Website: crate-barrel
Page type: account-dashboard
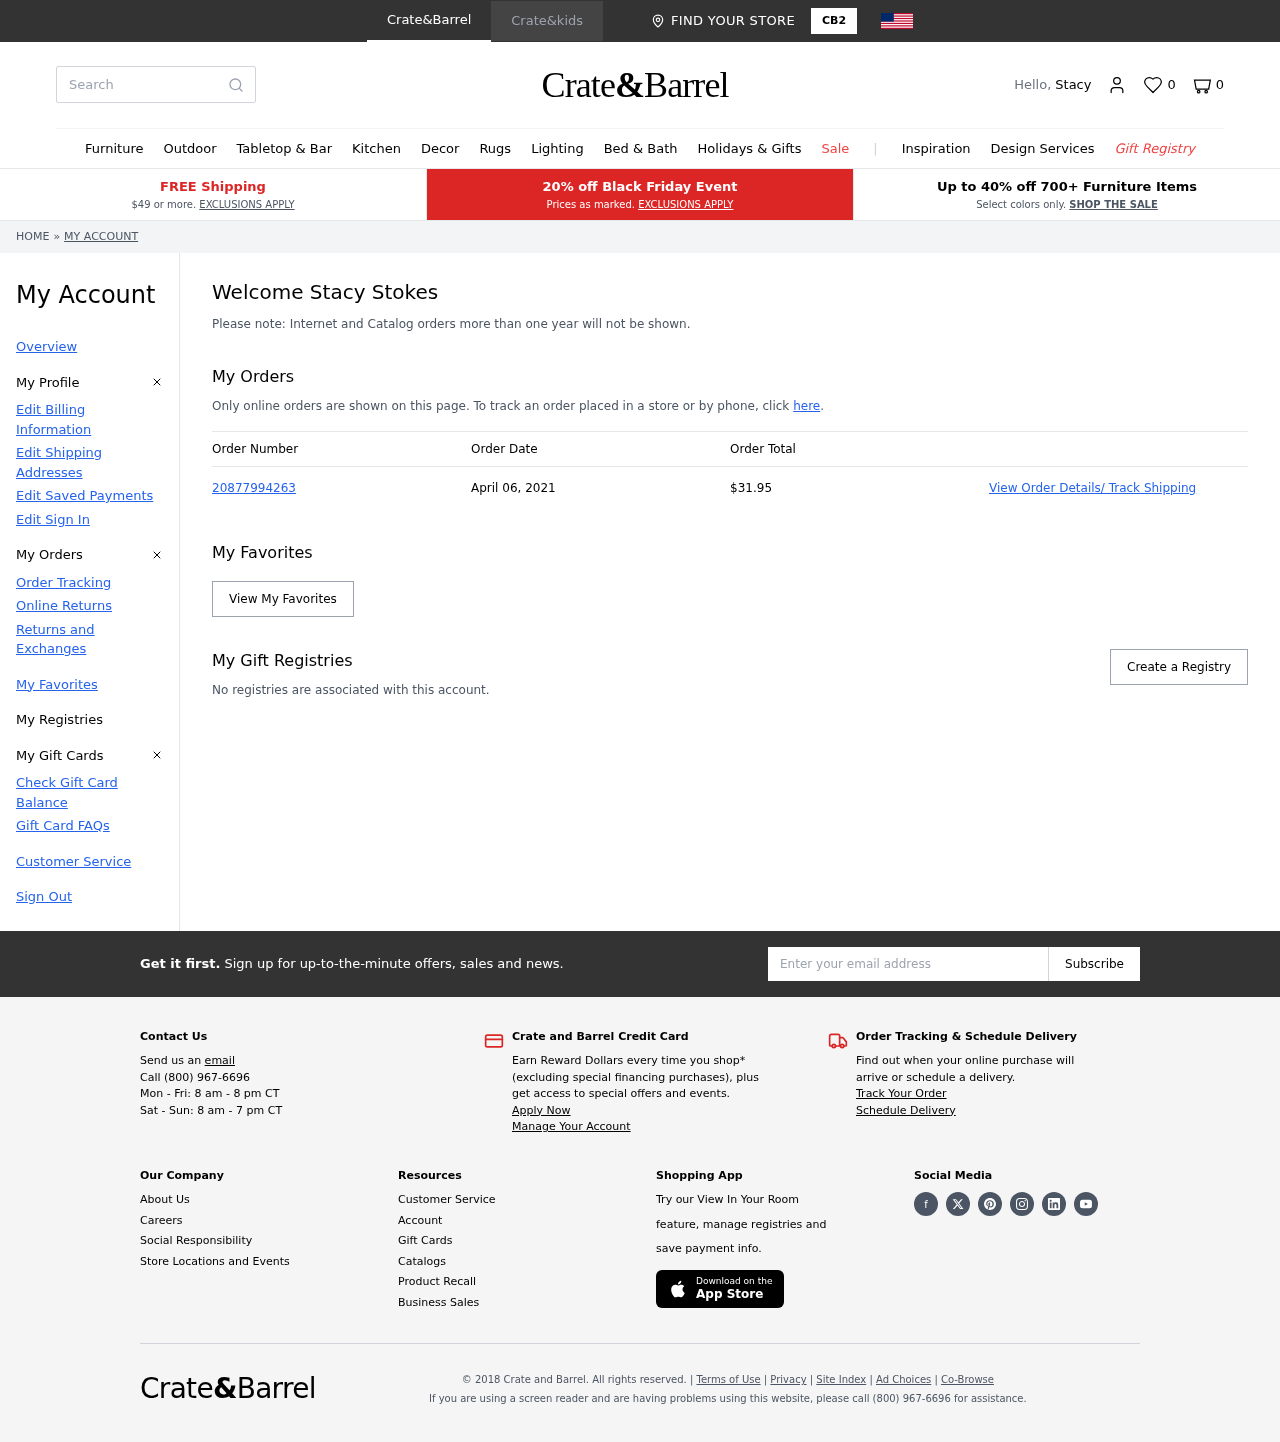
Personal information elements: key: PII_EMAIL
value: stacy_stokes@yahoo.com
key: PII_FIRSTNAME
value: Stacy
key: PII_FULLNAME
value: Stacy Stokes
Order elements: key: ORDER_NUM_ITEMS
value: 0
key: ORDER_NUMBER
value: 20877994263
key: ORDER_DATE
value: April 06, 2021
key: ORDER_TOTAL
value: $31.95
Search elements: key: HEADER_SEARCH
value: Search
Other elements: key: FAVORITES_COUNT
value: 0